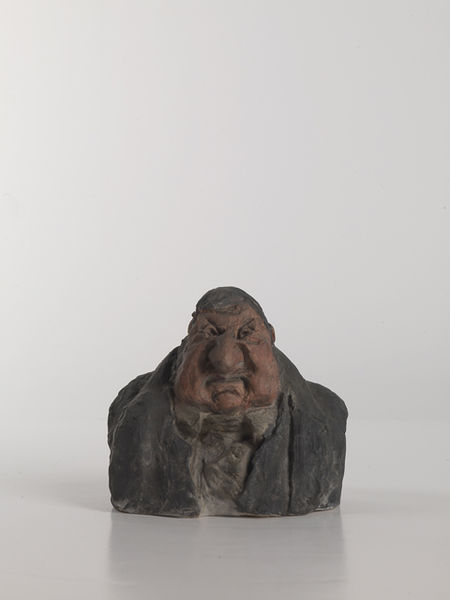
Titel: Jean-Marie Fruchard
Künstler: Honoré Daumier
Standort: Karlsruhe
Institution: Staatliche Kunsthalle Karlsruhe
Schlagwörter: kopf, mann, schatten, weiß, grob, grün, braun, brust, elegant, frankreich, grau, haar, holz, marmor, mund, nase, schwarz, stirn, blick, rot, tuch, schleife, alt, anzug, bart, hemd, jacke, augen, bluse, böse, gesicht, kragen, mensch, stein, bildnis, herr, portrait, porträt, auge, figur, haare, mantel, augenbrauen, brustbild, kinn, lippen, ohren, rosa, scheitel, schultern, keramik, skulptur, statue, ton, deutschland, spanien, brüste, farbig, wangen, modell, italien, studie, moderne, backen, lehm, modern, ausdruck, frack, karikatur, dick, füllig, krawatte, ernst, grübchen, seitenscheitel, streng, brauen, büste, grimmig, halstuch, wütend, mimik, plastik, wange, oberkörper, revers, weste, kurze haare, bemalt, foto, birne, fett, untergrund, torso, auguste, gross, mundwinkel, karrikatur, entwurf, mürrisch, kurz, daumier, schnitzerei, kravatte, schlips, grimasse, zwinkern, doppelkinn, kartoffel, rotbraun, backe, wut, sammlung, säufer, trinker, breit, gefasst, gips, objekt, ärger, bozetto, geschnitzt, schnitzer, rumpf, dumas, fratze, karlsruhe, pausbacken, gesucht, parodie, verärgert, ärgerlich, knollnase, flaten, jurist, große nase, kunstsammlung, zinken, honore, angemalt, griesgram, hängebacken, laune, unfreundlich, gedrungen, zornig, plastikl, missmutig, modello, verziehen, portraitbüste, dicker, klobig, knollennase, stress, pappmaschee, stature, porträtbüste, miesepeter, griesgrämig, plastig, weinnase, kragenm, kleine augen, kleine ohren, vatermörderkragen, domier, 1800, 1700, keine arme, unsympathisch, schlechte laune, kartoffelnase, schuldern, bürstier, hamsterbacken, klieine ohren, wutbürger, daummier, grießgrämig, unsympthisch, schwsazr, versoffen